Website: apple
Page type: customer-info-address
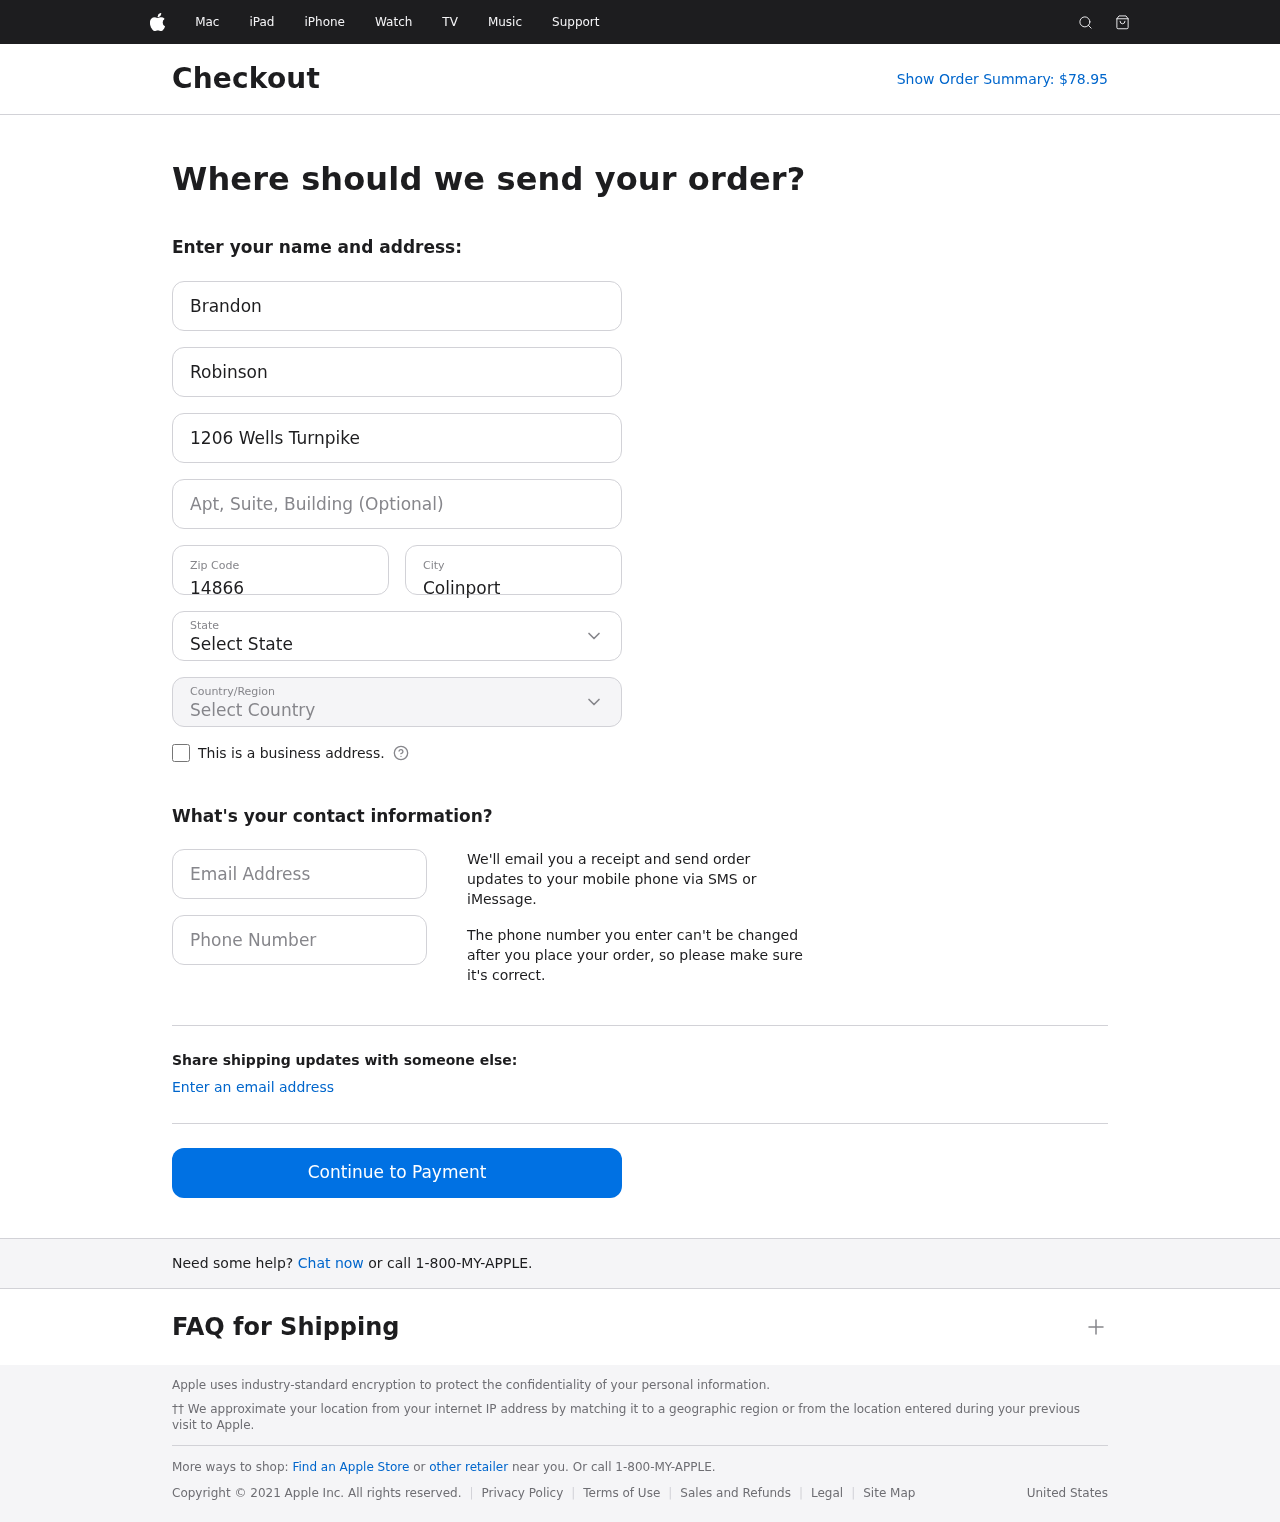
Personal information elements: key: PII_CITY
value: Colinport
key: PII_COUNTRY
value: United States
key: PII_EMAIL
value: brandonrobinson@yahoo.com
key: PII_FIRSTNAME
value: Brandon
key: PII_LASTNAME
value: Robinson
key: PII_PHONE
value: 7552272145
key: PII_POSTCODE
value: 14866
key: PII_STATE
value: Ohio
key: PII_STREET
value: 1206 Wells Turnpike
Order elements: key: ORDER_TOTAL
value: Show Order Summary: $78.95